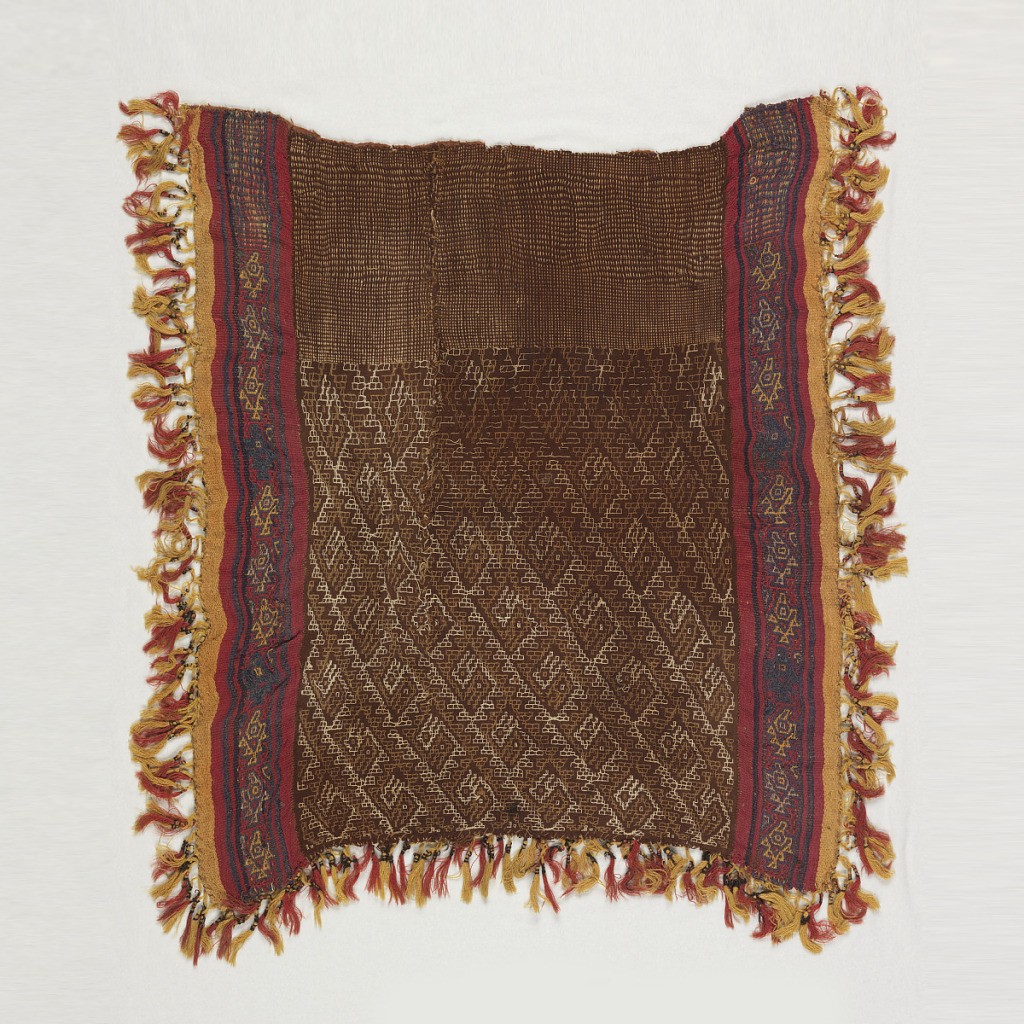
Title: Textile
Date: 1000–1400
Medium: cotton, wool Technique: (2 sides) A: warp stripe, warp -faced plain weave; B: complementary warps; sides intact; ends with warp selvage
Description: Rectangular piece made up of central section with border sewn on either side. Fringe on three sides. In the borders, warps form stripes in one part and bird designs in another. In the central section, warps form stripes in one part and design of interlocking birds' heads in another. Colors are brown, tan, and shades of red and yellow.